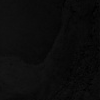
Atmospheric dust classification: not_dusty